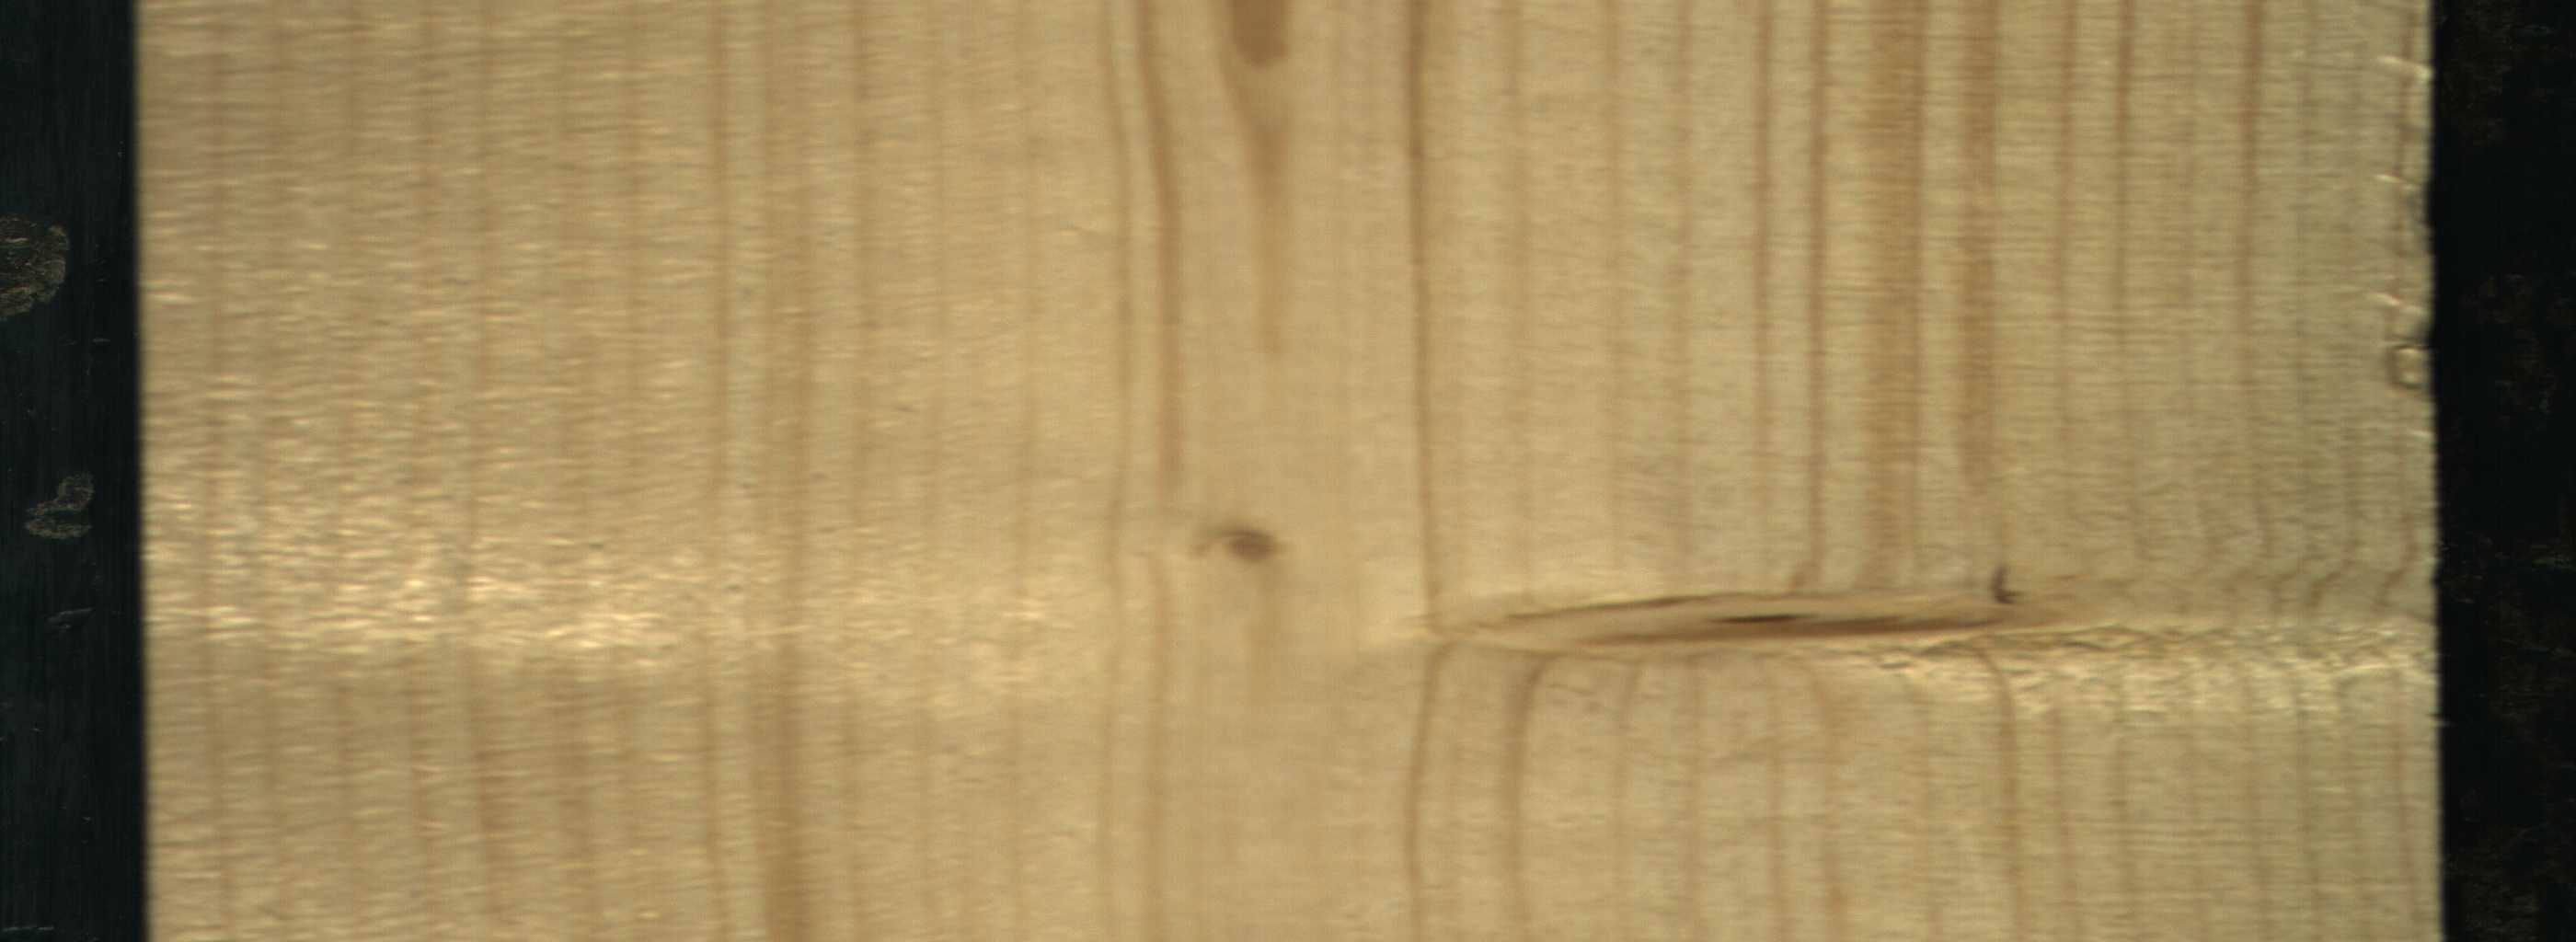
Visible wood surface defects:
Live_Knot